Question: I'm trying to create a button as below in HTML/CSS. What would be the best way of going about creating the white border that's slightly inside the actually edge of the button? I'm using ASP.net.
Thanks in advance!

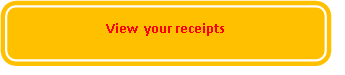
Answer: using you can create <URL>:

with pure html tag:
'''
<button> view your receipts </button>
'''
and some css:
'''
button {
width: 200px;
font-weight: bold;
height: 55px;
line-height: 55px;
border-radius: 17px;
background-color: #ffd28a;
border: none;
box-shadow:
0 0 0 9px #ffd28a inset,
0 0 0 11px #FFFFFF inset;
color: red;
box-sizing: content-box;
}
'''